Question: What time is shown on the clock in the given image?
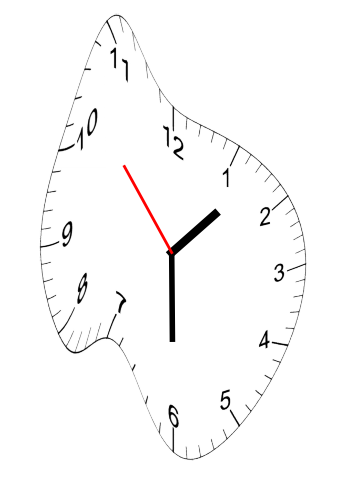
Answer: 01:29:53